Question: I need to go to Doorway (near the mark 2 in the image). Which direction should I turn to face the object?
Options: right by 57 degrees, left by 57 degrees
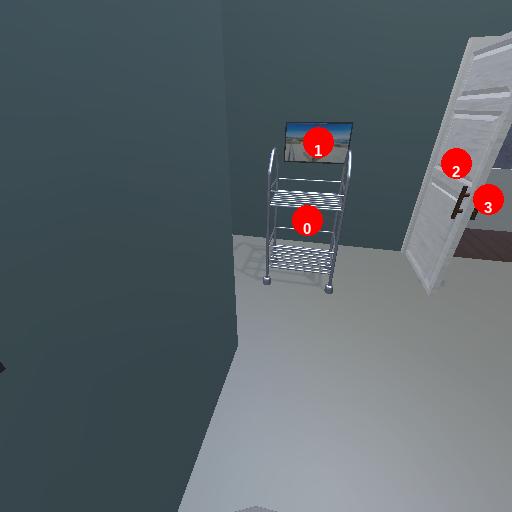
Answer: right by 57 degrees